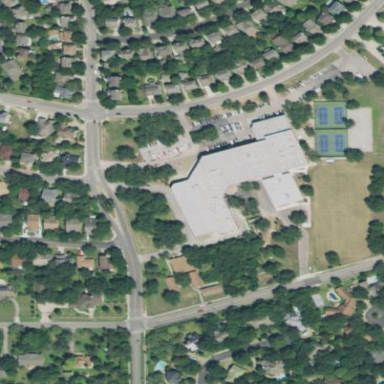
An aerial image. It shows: School building.